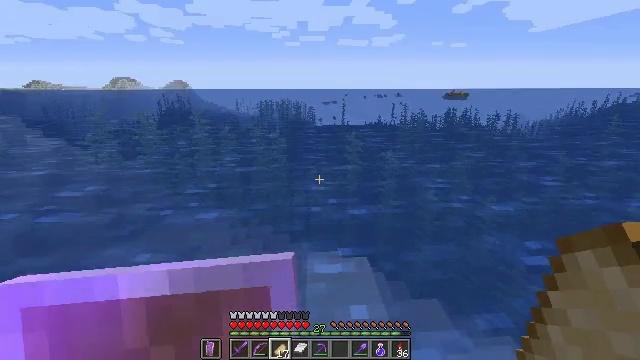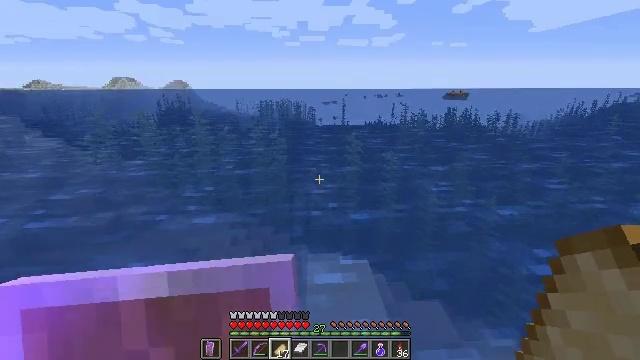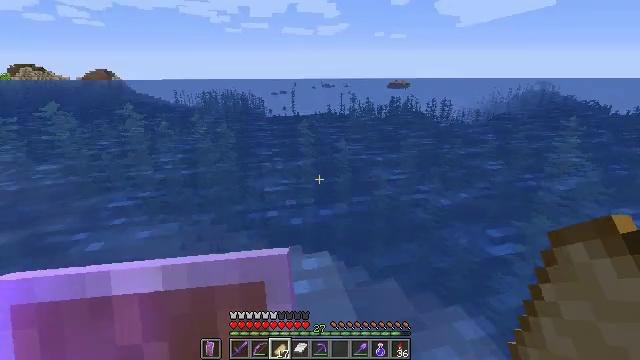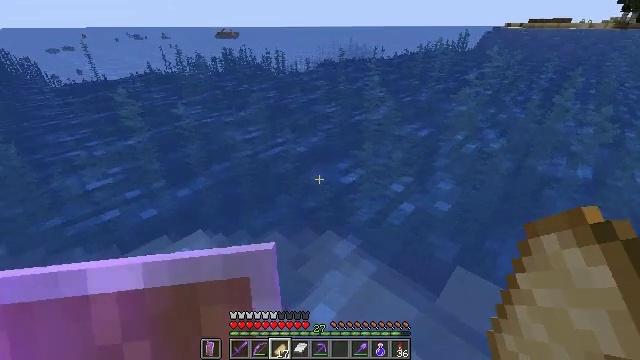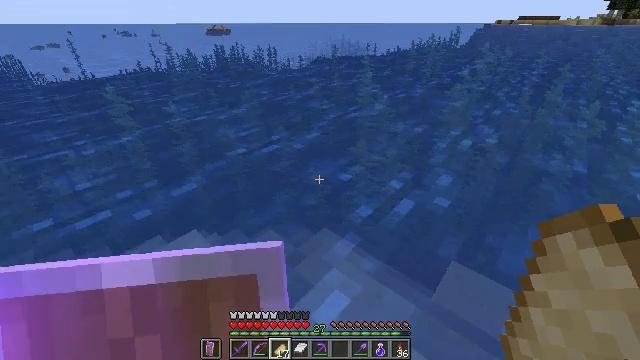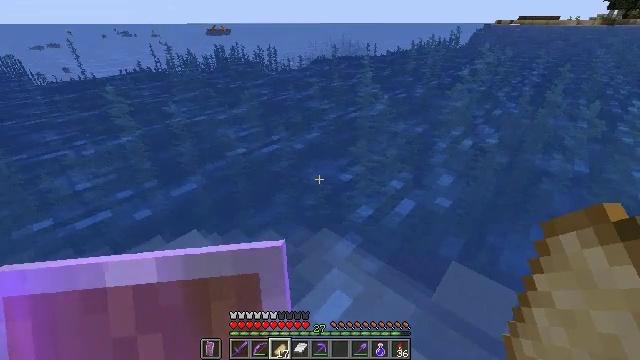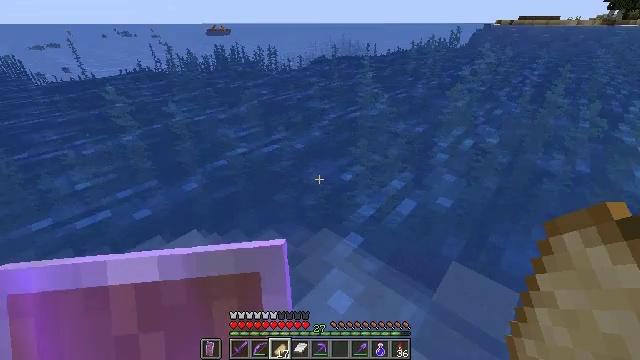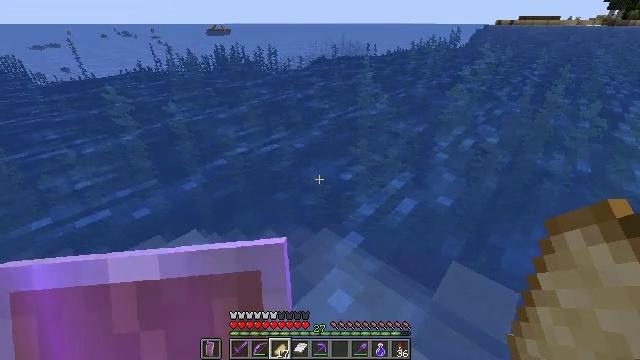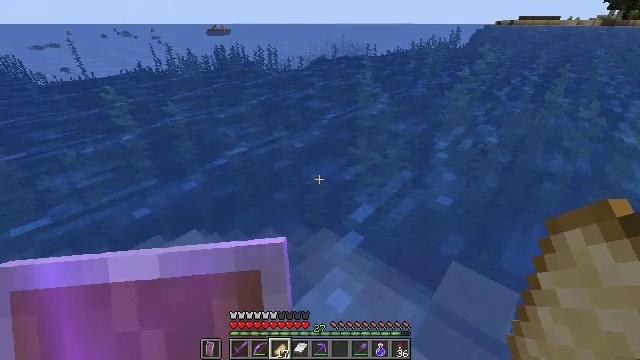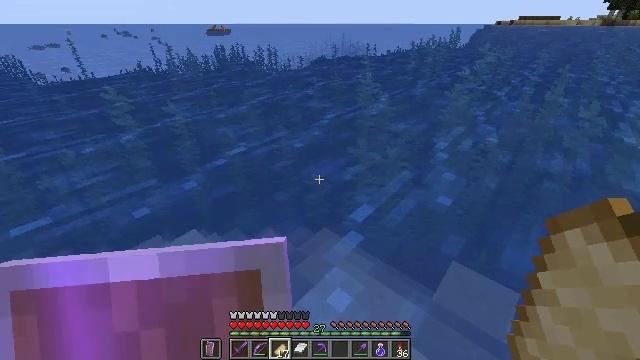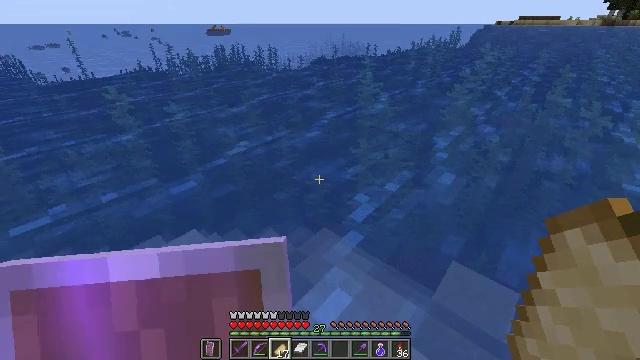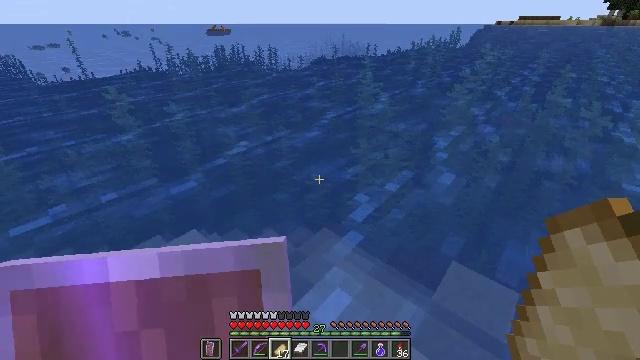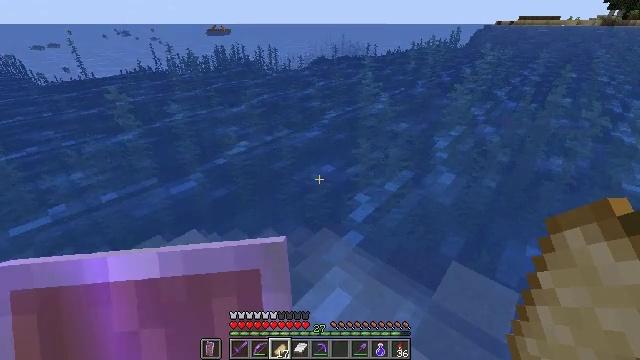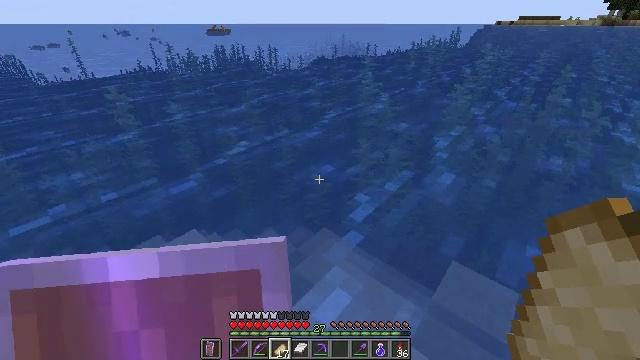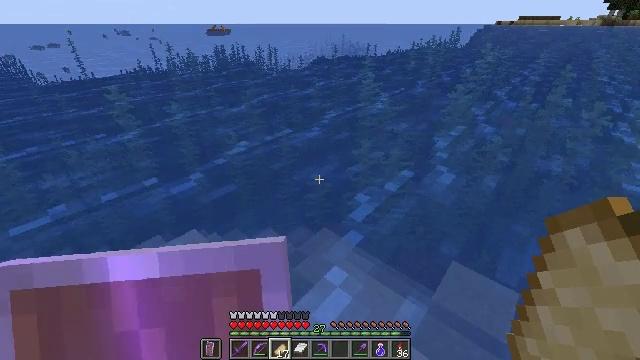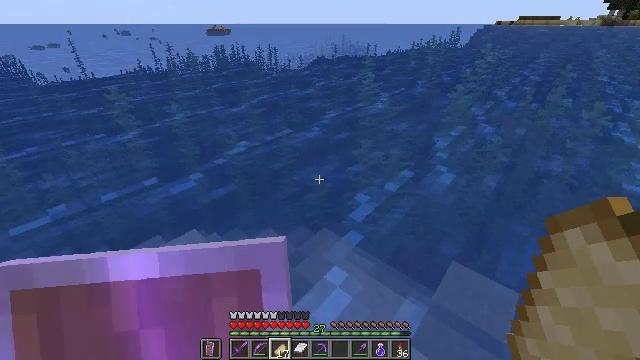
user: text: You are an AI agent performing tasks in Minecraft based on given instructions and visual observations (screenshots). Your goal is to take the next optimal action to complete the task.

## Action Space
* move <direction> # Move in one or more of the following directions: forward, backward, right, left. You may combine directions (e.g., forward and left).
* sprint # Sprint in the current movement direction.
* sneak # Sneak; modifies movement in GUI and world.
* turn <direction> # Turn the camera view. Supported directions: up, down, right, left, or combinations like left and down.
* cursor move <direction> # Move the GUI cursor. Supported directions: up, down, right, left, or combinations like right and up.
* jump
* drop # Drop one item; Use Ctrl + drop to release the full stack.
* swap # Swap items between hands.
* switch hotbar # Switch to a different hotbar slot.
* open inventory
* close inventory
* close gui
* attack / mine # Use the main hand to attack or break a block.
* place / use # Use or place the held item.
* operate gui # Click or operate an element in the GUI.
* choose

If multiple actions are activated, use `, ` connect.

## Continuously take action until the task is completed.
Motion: motion action
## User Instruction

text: Get polished granite for construction.
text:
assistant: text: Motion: no_op
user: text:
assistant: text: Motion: turn right and down
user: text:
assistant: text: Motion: turn right and down
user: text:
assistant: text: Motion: turn right
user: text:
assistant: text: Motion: no_op
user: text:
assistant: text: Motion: no_op
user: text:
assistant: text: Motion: no_op
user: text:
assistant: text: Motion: no_op
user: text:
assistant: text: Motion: no_op
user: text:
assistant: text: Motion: no_op
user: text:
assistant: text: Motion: no_op
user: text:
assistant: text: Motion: no_op
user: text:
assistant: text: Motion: no_op
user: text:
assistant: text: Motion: no_op
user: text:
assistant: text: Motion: no_op
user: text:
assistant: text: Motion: no_op
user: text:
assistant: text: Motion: no_op
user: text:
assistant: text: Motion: no_op
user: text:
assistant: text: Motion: no_op
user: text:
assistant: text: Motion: no_op
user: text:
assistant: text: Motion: no_op
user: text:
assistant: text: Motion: no_op
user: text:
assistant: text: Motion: no_op
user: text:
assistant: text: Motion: no_op
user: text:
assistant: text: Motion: no_op
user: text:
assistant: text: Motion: move right
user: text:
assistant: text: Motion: move right
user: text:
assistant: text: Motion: move right
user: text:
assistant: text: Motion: move right
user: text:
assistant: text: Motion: move right